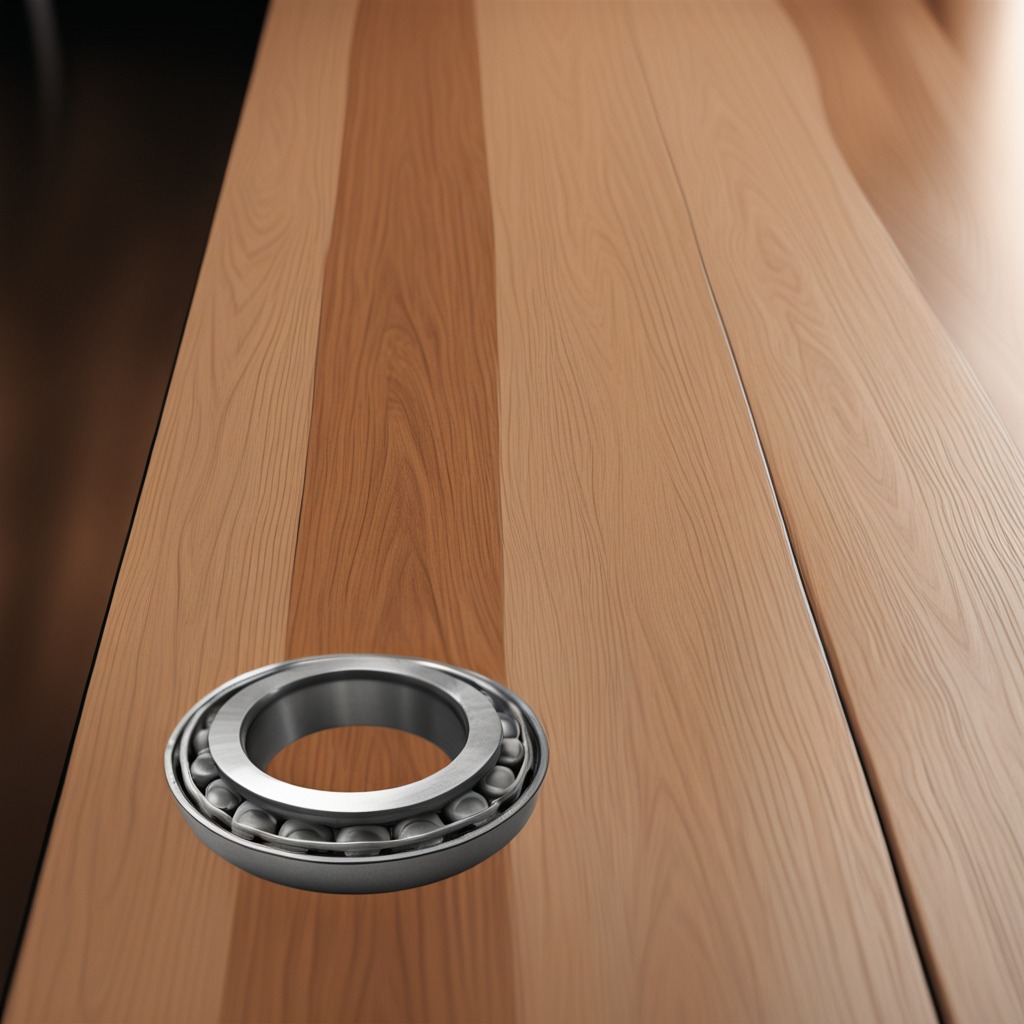
A metal ball bearing is lying on a wooden table in a carpentry studio.